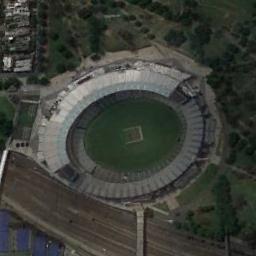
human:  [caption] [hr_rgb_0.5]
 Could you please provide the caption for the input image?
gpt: There are numerous trees beside the stadium .

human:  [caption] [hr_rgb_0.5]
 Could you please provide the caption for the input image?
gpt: The stadium is on the grass next to some buildings and roads .

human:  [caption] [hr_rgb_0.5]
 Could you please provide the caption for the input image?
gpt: The stadium's roof has wavy white signs .

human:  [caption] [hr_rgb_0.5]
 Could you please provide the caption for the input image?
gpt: The circular stadium is surrounded by forest and bare land .

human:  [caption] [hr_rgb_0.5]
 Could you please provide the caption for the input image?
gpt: There are many green trees around the stadium .